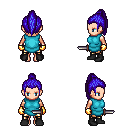
a pixel art fantasy rpg character, female body template, human, light skin, teal tunic, gold greaves, blue long topknot hairstyle, gold gloves, black shoes, dagger, four views (front, back, left, right), 2x2 character sprite sheet, small pixel art, hard edges, no anti-aliasing